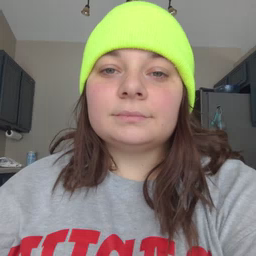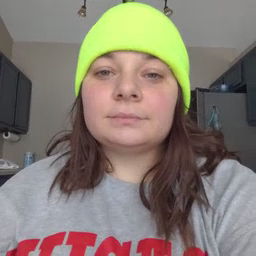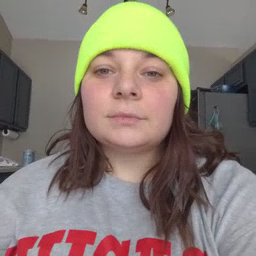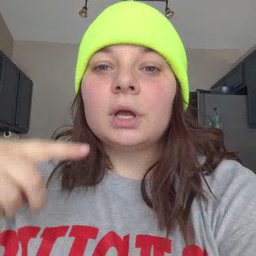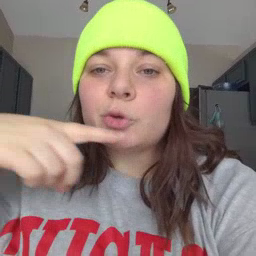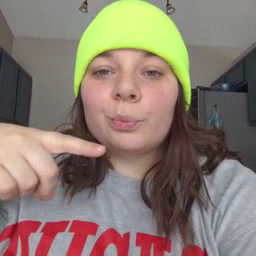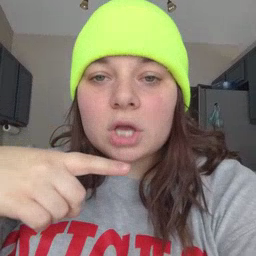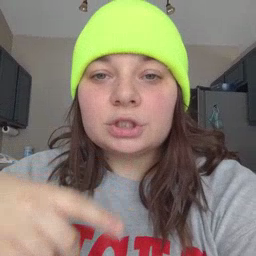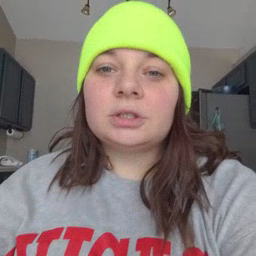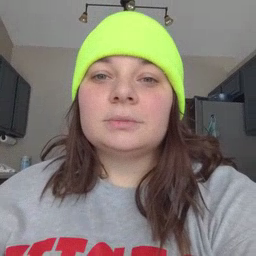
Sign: toothbrush